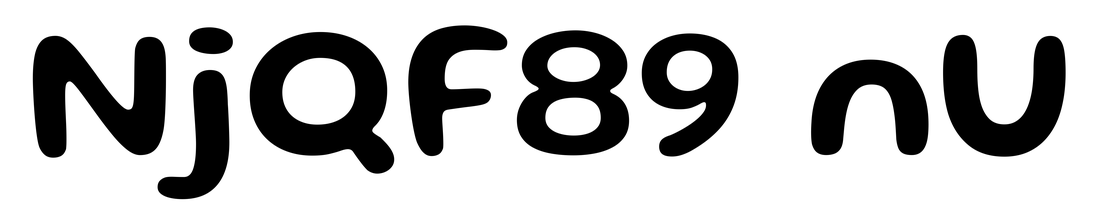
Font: Gluten_Medium